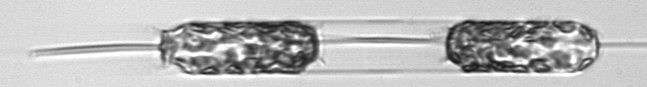
Label: Ditylum_brightwellii